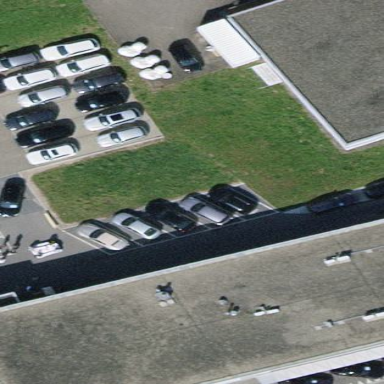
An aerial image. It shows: Car shop building.